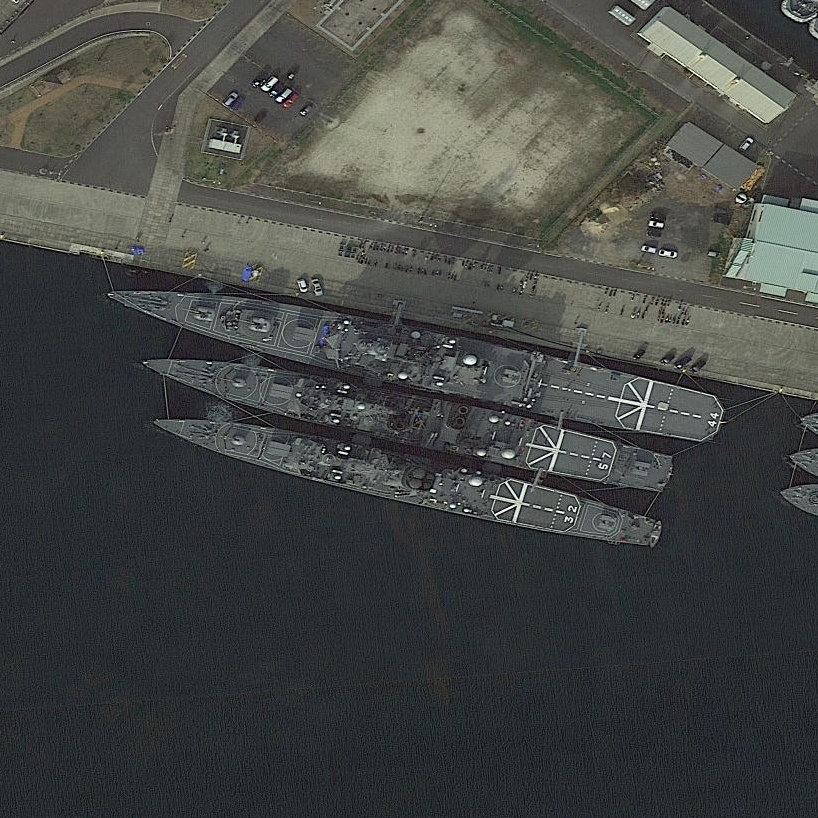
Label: cruiser